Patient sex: M
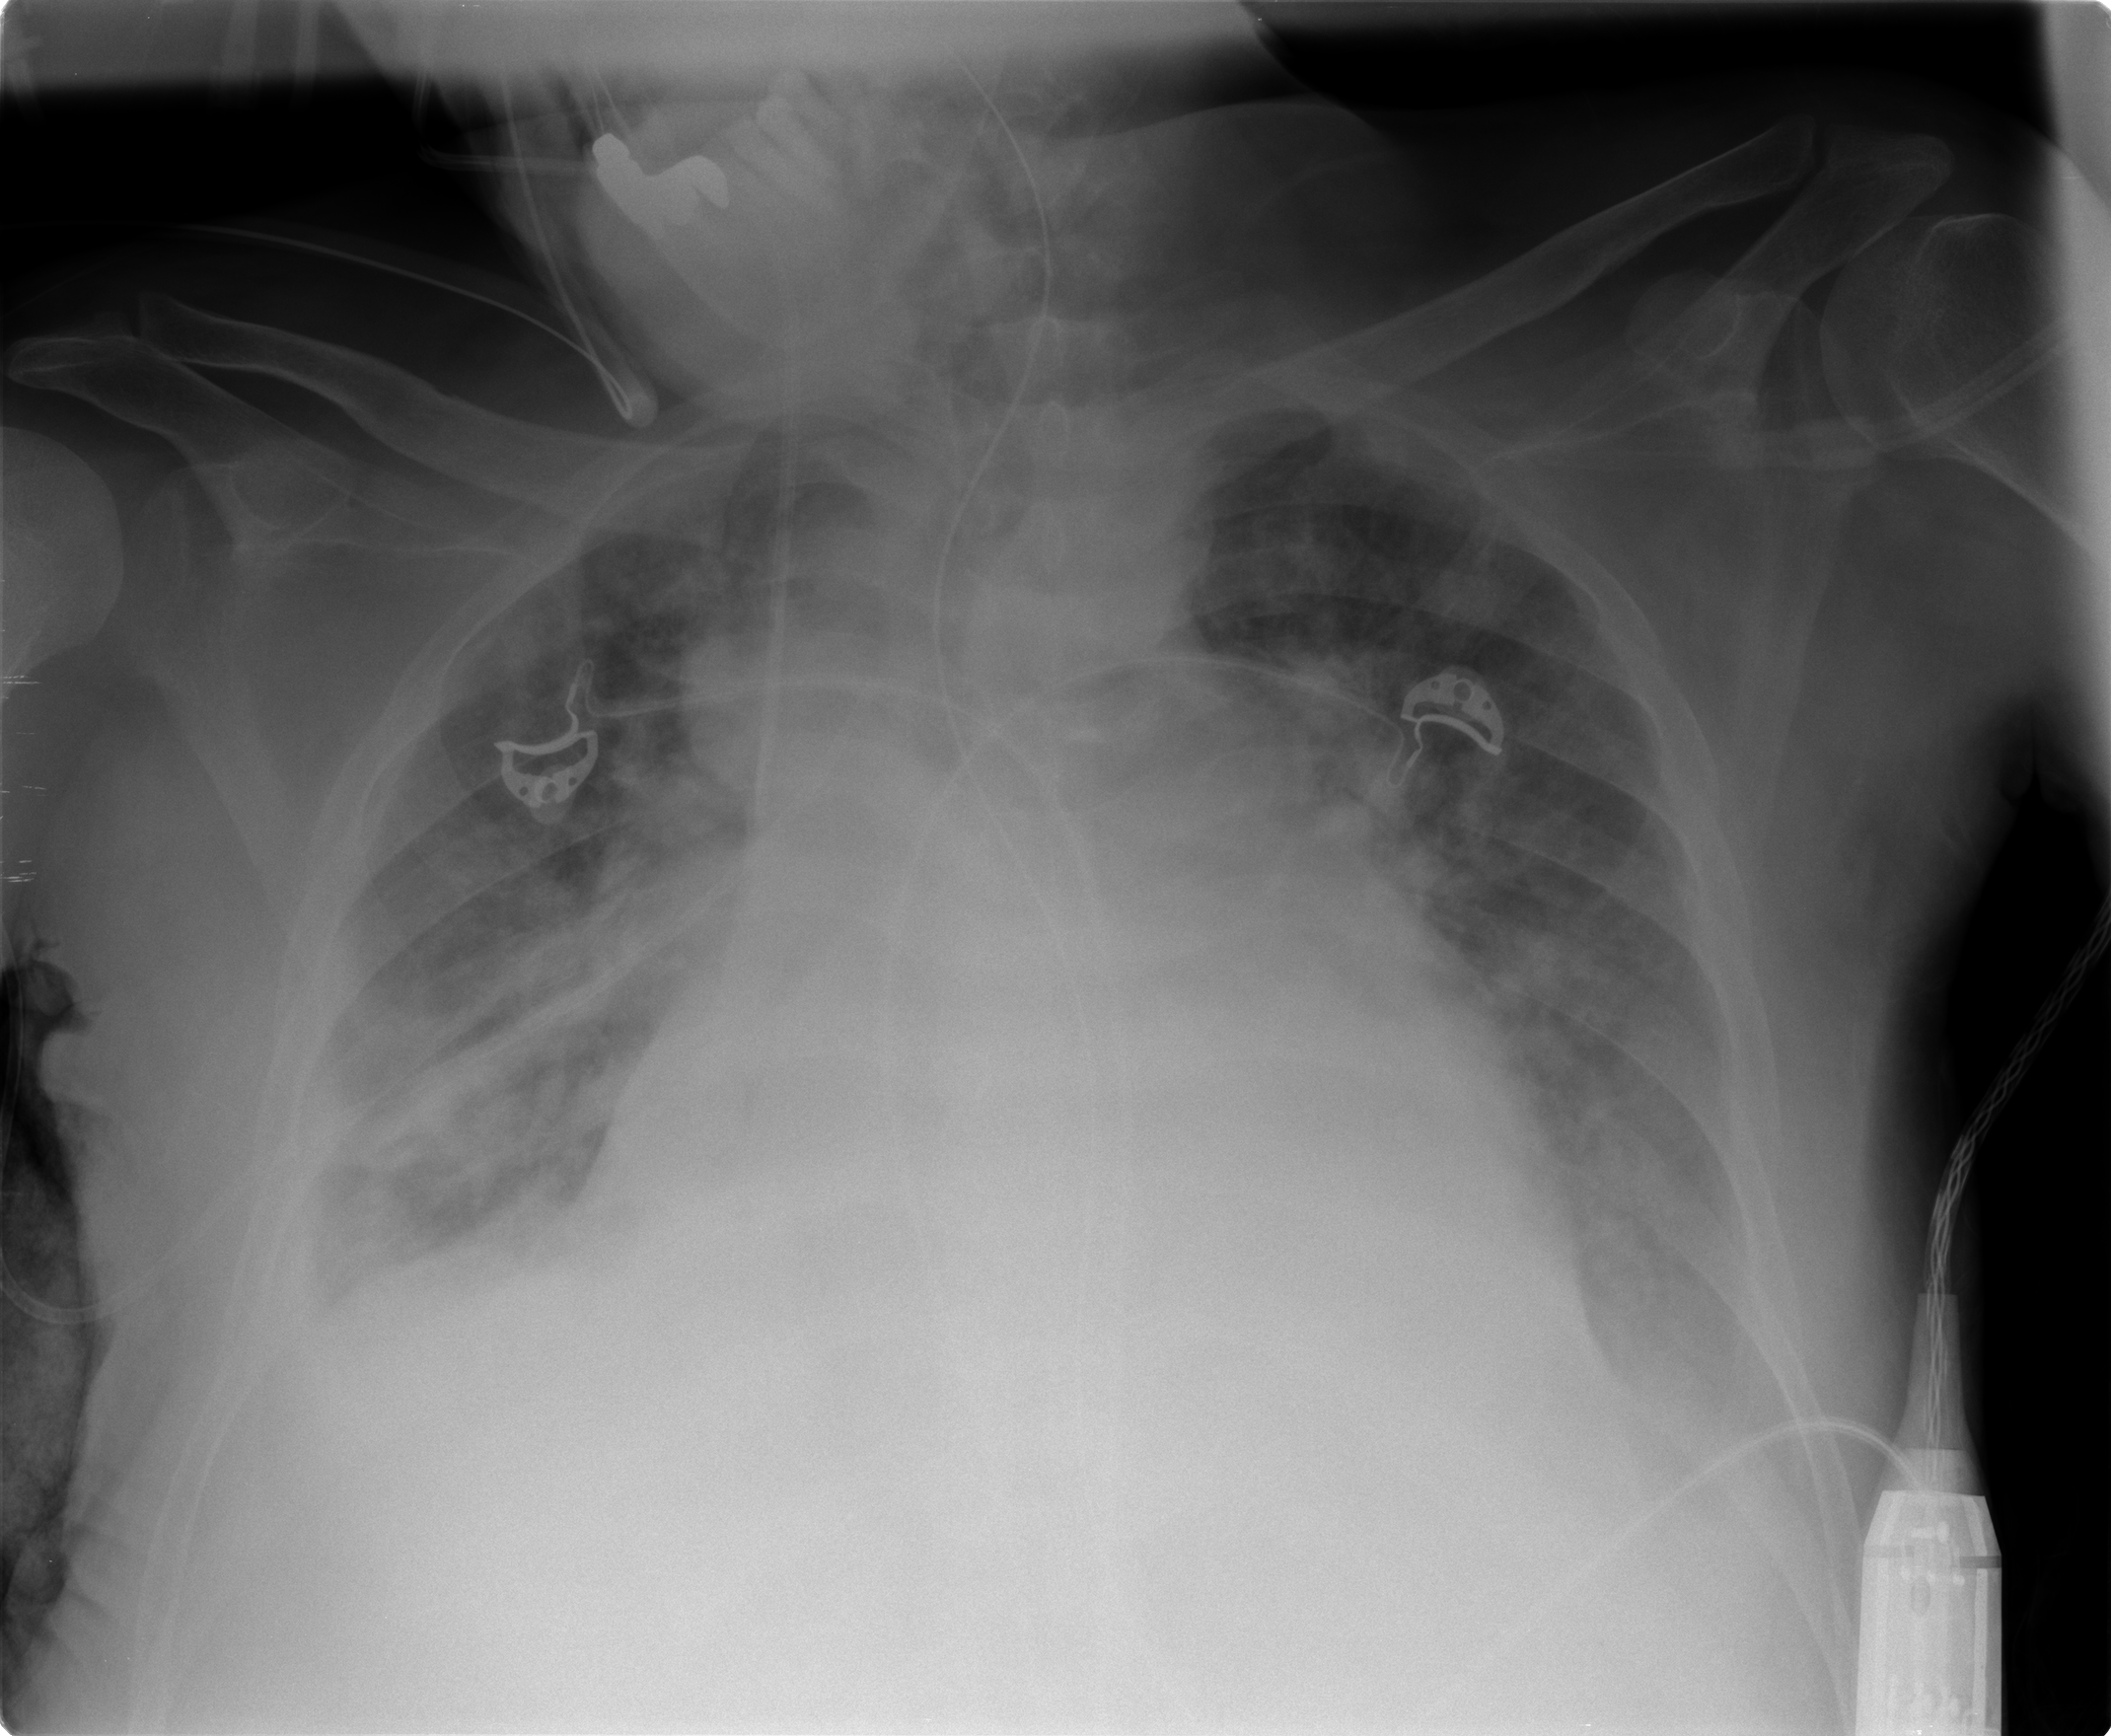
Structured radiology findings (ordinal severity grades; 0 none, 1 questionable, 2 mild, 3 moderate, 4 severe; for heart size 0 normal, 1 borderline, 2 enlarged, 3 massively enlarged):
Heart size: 2
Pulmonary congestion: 2
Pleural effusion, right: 2
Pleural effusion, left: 2
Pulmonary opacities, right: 2
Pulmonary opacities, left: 2
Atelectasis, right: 2
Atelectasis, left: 1